Question: I'm trying to use the mysql-connector in an OSGi-Bundle to connect to a MySQL database. Unfortunately I'm always getting the NoClassDefFoundError when I'm trying to obtain the database driver in my bundle.
I'm already sitting here for two days, banging my head against the wall. I tried everything I found (I know there are already similar questions on stackoverflow) but I'm completely lost now.
The project is a gradle project and I'm using Intellij. Here is the build.gradle of the bundle:
'''
defaultTasks 'clean', 'build'
apply plugin: 'java'
apply plugin: 'osgi'
apply plugin: 'maven'
sourceCompatibility = 1.6
targetCompatibility = 1.6
version = '0.0.1'
def bundleSymbolicName = 'at.my.test.drivers.mysqldb'
def bundleName = 'Driver - MySql Database Drive'
repositories {
mavenCentral()
}
configurations {
embed
}
dependencies {
compile group: 'org.osgi', name: 'org.osgi.core', version: '4.3.1'
compile group: 'org.osgi', name: 'org.osgi.compendium', version: '4.3.1'
compile group: 'org.slf4j', name: 'slf4j-api', version: '1.7.2'
compile group: 'mysql', name: 'mysql-connector-java', version: '5.1.35'
embed group: 'mysql', name: 'mysql-connector-java', version: '5.1.35'
}
jar {
into('lib') {
from configurations.embed
}
}
jar {
manifest {
version = project.version.replace('-','.');
symbolicName = bundleSymbolicName
name = bundleName
instruction 'Bundle-ClassPath', '.,lib/mysql-connector-java-5.1.35.jar'
instruction 'Service-Component', 'OSGI-INF/components.xml'
}
}
'''
The mysql-connector-java-5.1.35.jar file gets correctly downloaded by gradle and is added as a dependency of the module:

That's how I try to create a database connection:
'''
try {
Class.forName("com.mysql.jdbc.Driver").newInstance();
sqlConnection = DriverManager.getConnection("jdbc:mysql://localhost:3306/test","usr","pwd");
}
catch(Exception e) {
e.printStackTrace();
logger.error("unable to create database connection");
}
'''
When I try to start the module, I only get this exception:
'''
java.sql.SQLException: java.lang.NoClassDefFoundError: javax/naming/RefAddr
at com.mysql.jdbc.SQLError.createSQLException(SQLError.java:998)
at com.mysql.jdbc.SQLError.createSQLException(SQLError.java:937)
at com.mysql.jdbc.SQLError.createSQLException(SQLError.java:926)
at com.mysql.jdbc.SQLError.createSQLException(SQLError.java:872)
at com.mysql.jdbc.SQLError.createSQLException(SQLError.java:904)
at com.mysql.jdbc.SQLError.createSQLException(SQLError.java:894)
at com.mysql.jdbc.Util.handleNewInstance(Util.java:407)
at com.mysql.jdbc.ConnectionImpl.getInstance(ConnectionImpl.java:399)
at com.mysql.jdbc.NonRegisteringDriver.connect(NonRegisteringDriver.java
:
'''
please help :(
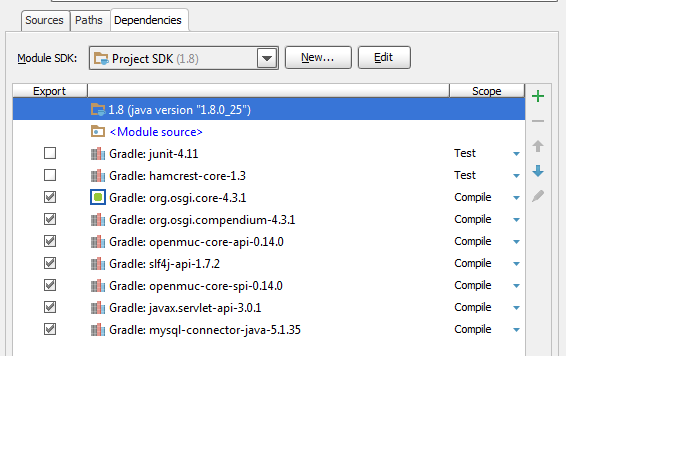
Answer: oh my gosh PRAISE THE SUN, I got it working now. I don't know if it's done this way or if there is better way but this is how I have done it:
:
If you download the it should work out of the box, since it is already an OSGi-Bundle ... so you can skip step 1) and 2)
1) Create an OSGi-Bundle with the JDBC driver (just follow this tutorial:
<URL> these are the steps:
- - - - - -
2) Now unzip the created JAR file and open the MANIFEST.MF in the META-INF folder and add the following and definitions:
'''
Export-Package: com.mysql.jdbc;version="5.1.35";uses:="com.mysql.jdbc.
log,javax.naming,javax.net.ssl,javax.xml.transform,org.xml.sax",com.m
ysql.jdbc.jdbc2.optional;version="5.1.35";uses:="com.mysql.jdbc,com.m
ysql.jdbc.log,javax.naming,javax.sql,javax.transaction.xa",com.mysql.
jdbc.log;version="5.1.35",com.mysql.jdbc.profiler;version="5.1.35";us
es:="com.mysql.jdbc",com.mysql.jdbc.util;version="5.1.35";uses:="com.
mysql.jdbc.log",com.mysql.jdbc.exceptions;version="5.1.35",com.mysql.
jdbc.exceptions.jdbc4;version="5.1.35";uses:="com.mysql.jdbc",com.mys
ql.jdbc.interceptors;version="5.1.35";uses:="com.mysql.jdbc",com.mysq
l.jdbc.integration.c3p0;version="5.1.35",com.mysql.jdbc.integration.j
boss;version="5.1.35",com.mysql.jdbc.configs;version="5.1.35",org.gjt
.mm.mysql;version="5.1.35"
Import-Package: javax.net,javax.net.ssl;version="[1.0.1, 2.0.0)";resol
ution:=optional,javax.xml.parsers, javax.xml.stream,javax.xml.transfo
rm,javax.xml.transform.dom,javax.xml.transform.sax,javax.xml.transfor
m.stax,javax.xml.transform.stream,org.w3c.dom,org.xml.sax,org.xml.sax
.helpers;resolution:=optional,javax.naming,javax.naming.spi,javax.sql
,javax.transaction.xa;version="[1.0.1, 2.0.0)";resolution:=optional,c
om.mchange.v2.c3p0;version="[0.9.1.2, 1.0.0)";resolution:=optional,or
g.jboss.resource.adapter.jdbc;resolution:=optional,org.jboss.resource
.adapter.jdbc.vendor;resolution:=optional
'''
my complete manifest file looks like this:
'''
Manifest-Version: 1.0
Ant-Version: Apache Ant 1.8.2
Created-By: 1.5.0_22-b03 (Sun Microsystems Inc.)
Built-By: pb2user
Specification-Title: JDBC
Specification-Version: 4.0
Specification-Vendor: Oracle Corporation
Implementation-Title: MySQL Connector Java
Implementation-Version: 5.1.35
Implementation-Vendor-Id: com.mysql
Implementation-Vendor: Oracle
Bundle-Vendor: Oracle Corporation
Bundle-Classpath: .
Bundle-Version: 5.1.35
Bundle-Name: Oracle Corporation's JDBC Driver for MySQL
Bundle-ManifestVersion: 2
Bundle-SymbolicName: com.mysql.jdbc
Export-Package: com.mysql.jdbc;version="5.1.35";uses:="com.mysql.jdbc.
log,javax.naming,javax.net.ssl,javax.xml.transform,org.xml.sax",com.m
ysql.jdbc.jdbc2.optional;version="5.1.35";uses:="com.mysql.jdbc,com.m
ysql.jdbc.log,javax.naming,javax.sql,javax.transaction.xa",com.mysql.
jdbc.log;version="5.1.35",com.mysql.jdbc.profiler;version="5.1.35";us
es:="com.mysql.jdbc",com.mysql.jdbc.util;version="5.1.35";uses:="com.
mysql.jdbc.log",com.mysql.jdbc.exceptions;version="5.1.35",com.mysql.
jdbc.exceptions.jdbc4;version="5.1.35";uses:="com.mysql.jdbc",com.mys
ql.jdbc.interceptors;version="5.1.35";uses:="com.mysql.jdbc",com.mysq
l.jdbc.integration.c3p0;version="5.1.35",com.mysql.jdbc.integration.j
boss;version="5.1.35",com.mysql.jdbc.configs;version="5.1.35",org.gjt
.mm.mysql;version="5.1.35"
Import-Package: javax.net,javax.net.ssl;version="[1.0.1, 2.0.0)";resol
ution:=optional,javax.xml.parsers, javax.xml.stream,javax.xml.transfo
rm,javax.xml.transform.dom,javax.xml.transform.sax,javax.xml.transfor
m.stax,javax.xml.transform.stream,org.w3c.dom,org.xml.sax,org.xml.sax
.helpers;resolution:=optional,javax.naming,javax.naming.spi,javax.sql
,javax.transaction.xa;version="[1.0.1, 2.0.0)";resolution:=optional,c
om.mchange.v2.c3p0;version="[0.9.1.2, 1.0.0)";resolution:=optional,or
g.jboss.resource.adapter.jdbc;resolution:=optional,org.jboss.resource
.adapter.jdbc.vendor;resolution:=optional
'''
After saving the manifest file, zip everthing and change the file extension to .jar and put the .jar file into the bundles folder of the Felix OSGi environment (or whatever you use), it is important that the bundle gets installed and is available:

3) After that, you can import the com.mysql.jdbc package in any other bundle you have created, you just need do import the package in the manifest:
'''
Import-Package: com.mysql.jdbc;version="5.1.35"
'''
Or if you are using gradle add the following in the build.gradle:
'''
jar {
manifest {
version = project.version.replace('-','.');
symbolicName = bundleSymbolicName
name = bundleName
instruction 'Bundle-ClassPath', '.'
instruction 'Import-Package', 'com.mysql.jdbc;version="5.1.35"'
instruction 'Service-Component', 'OSGI-INF/components.xml'
}
}
'''
4) and FINALLY you can use ist:
'''
try {
Class.forName("com.mysql.jdbc.Driver").newInstance();
sqlConnection = DriverManager.getConnection("jdbc:mysql://localhost:3306/test","usr","pwd");
}
catch(Exception e) {
e.printStackTrace();
logger.error("unable to create database connection");
}
'''
Hope this helps someone, I spend two days figuring out how that stuff works^^